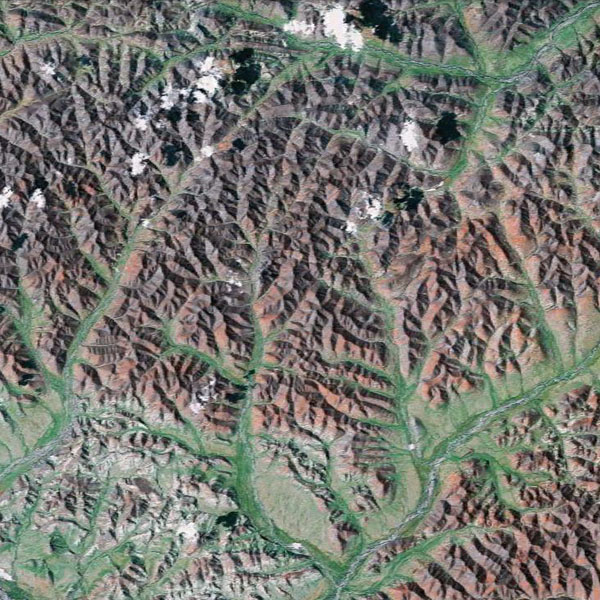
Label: Mountain